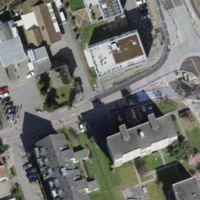
EUNIS habitat code: 54
Species observed at this site:
Biston betularia